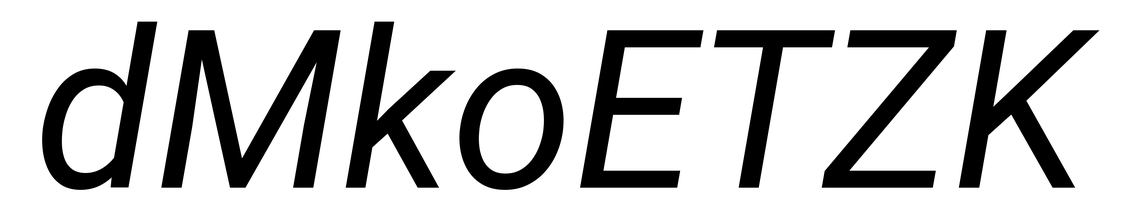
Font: Roboto-Italic_Italic